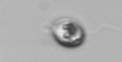
Label: flagellate